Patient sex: M
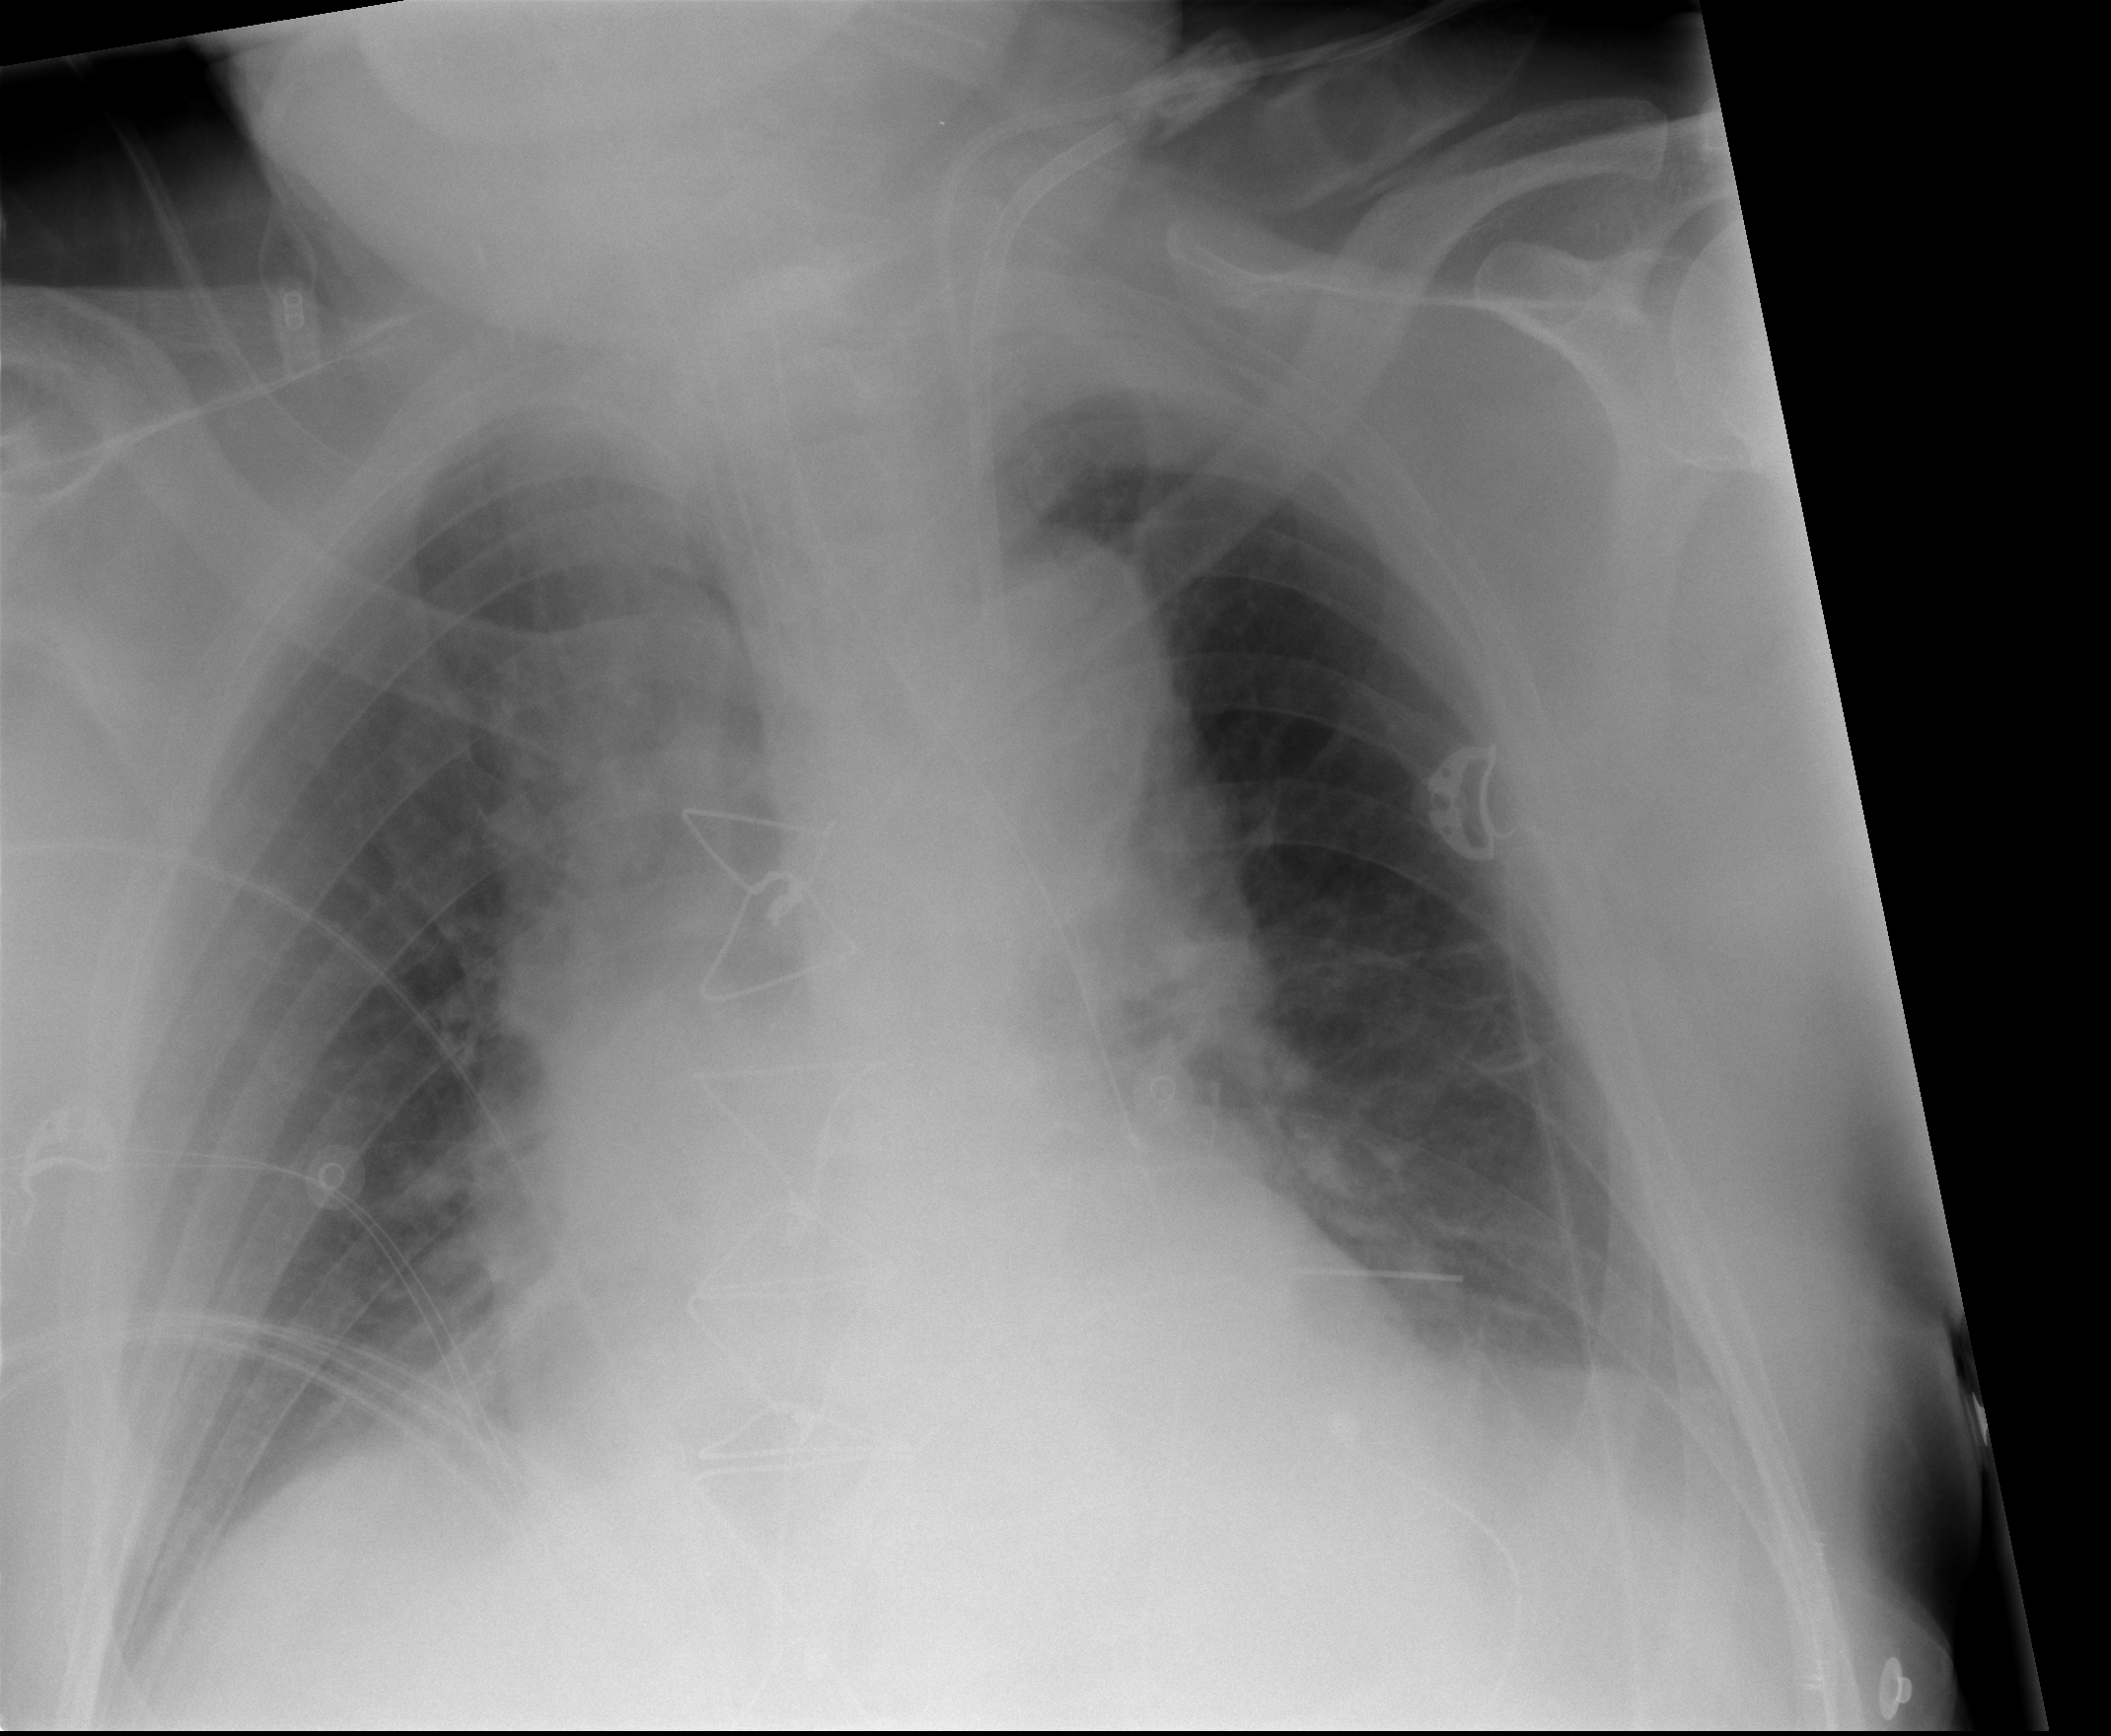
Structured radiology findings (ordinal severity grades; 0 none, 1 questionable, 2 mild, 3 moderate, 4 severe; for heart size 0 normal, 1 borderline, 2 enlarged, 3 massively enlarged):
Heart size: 2
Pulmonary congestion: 2
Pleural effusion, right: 1
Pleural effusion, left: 2
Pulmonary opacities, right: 0
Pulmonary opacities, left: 0
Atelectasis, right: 2
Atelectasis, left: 2